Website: slack
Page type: payment
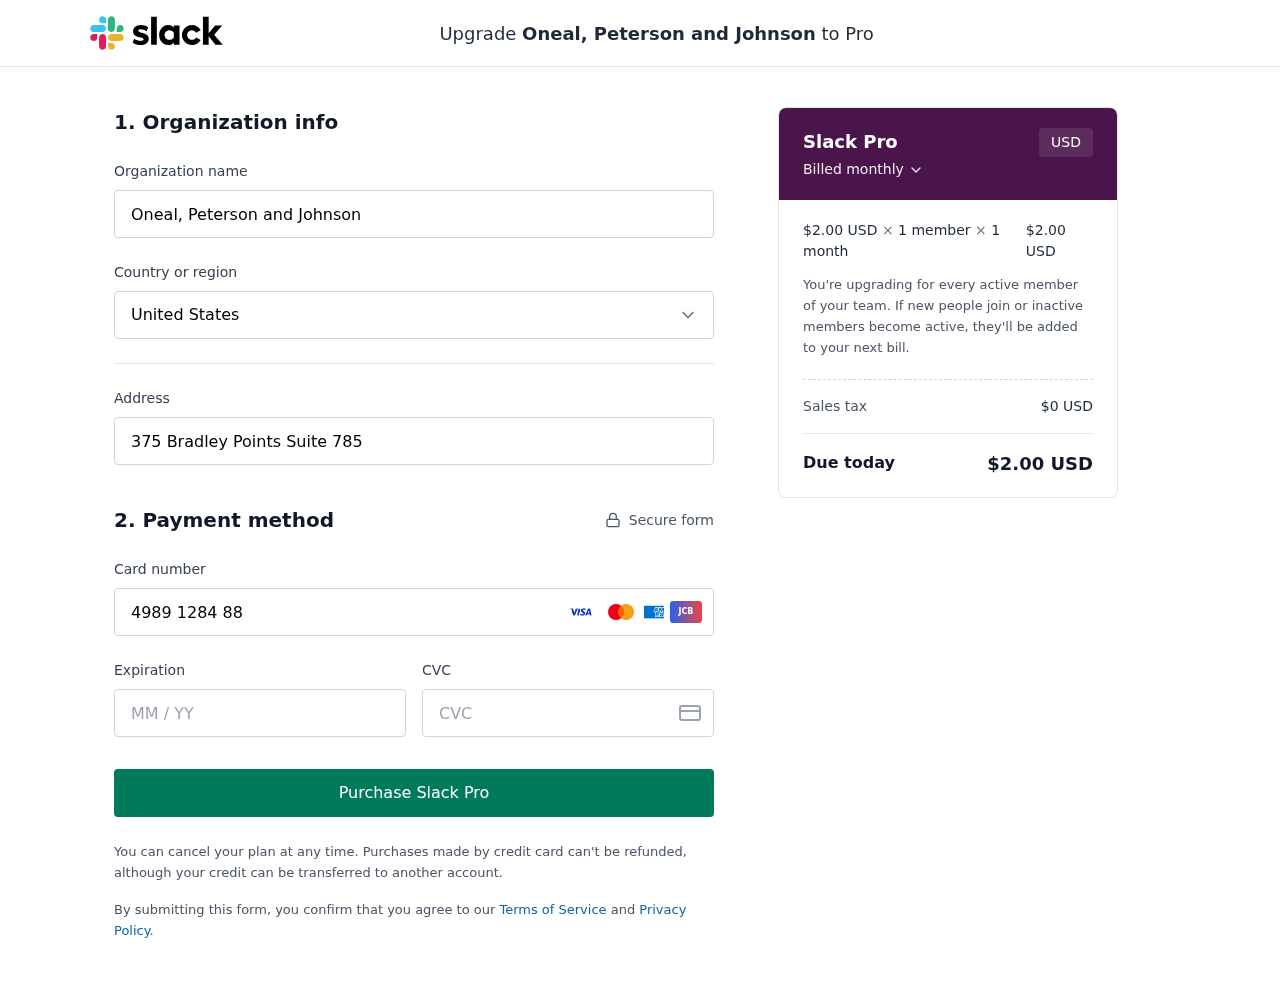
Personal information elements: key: PII_CARD_CVV
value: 506
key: PII_CARD_EXPIRY
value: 12/30
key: PII_CARD_NUMBER
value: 4989 1284 8843 7175
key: PII_COMPANY
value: Oneal, Peterson and Johnson
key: PII_COUNTRY
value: United States
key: PII_STREET
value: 375 Bradley Points Suite 785
Product elements: key: PRODUCT1_PRICE
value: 2
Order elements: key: ORDER_SUBTOTAL
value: $2.00 USD
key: ORDER_TAX
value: $0 USD
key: ORDER_TOTAL
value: $2.00 USD